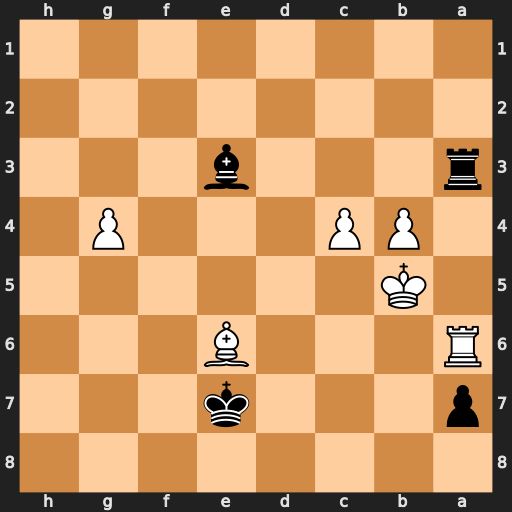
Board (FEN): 8/p3k3/R3B3/1K6/1PP3P1/r3b3/8/8
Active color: b
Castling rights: -
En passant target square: -
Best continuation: Rxa6 Kxa6 Kxe6